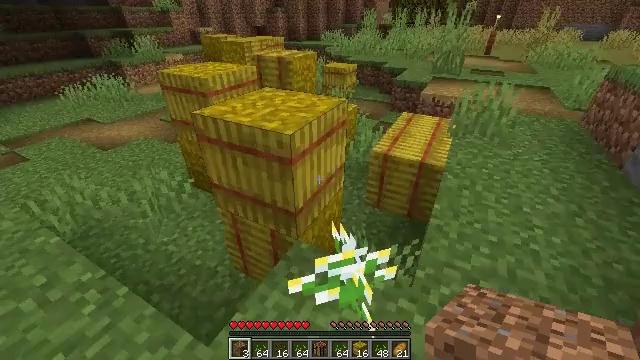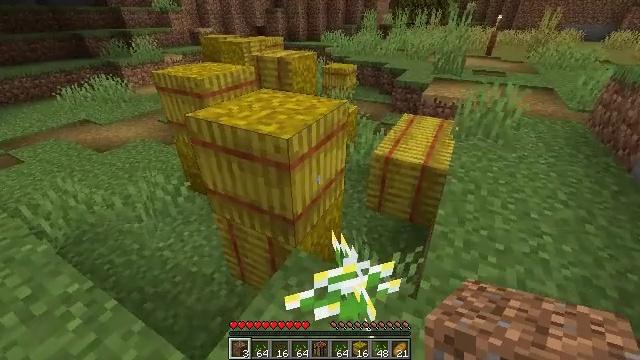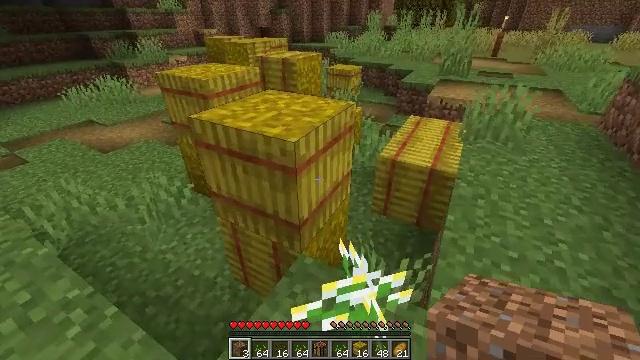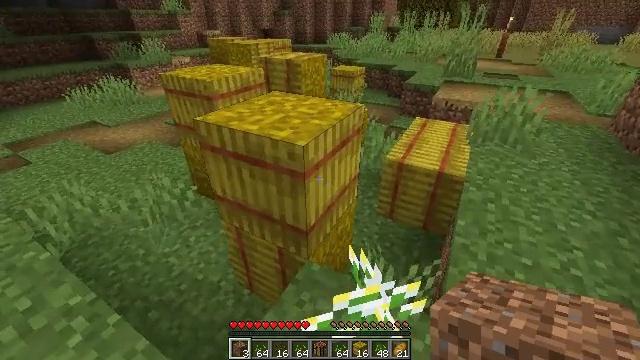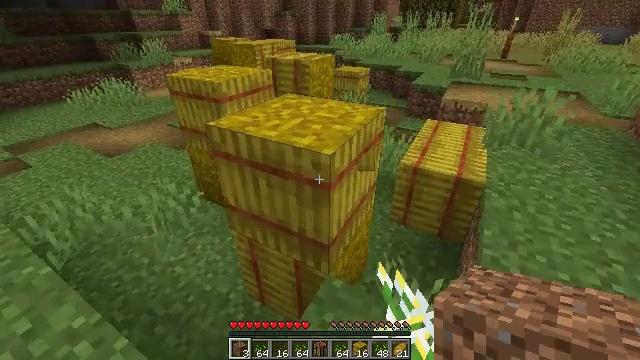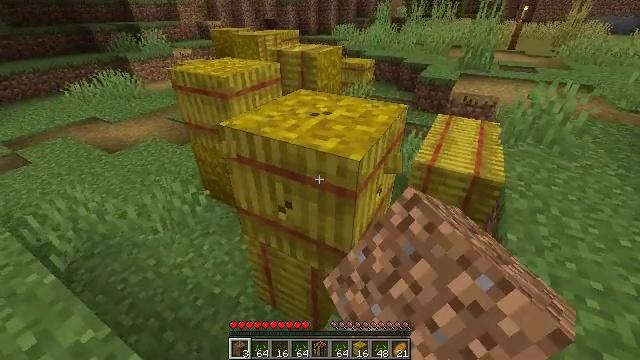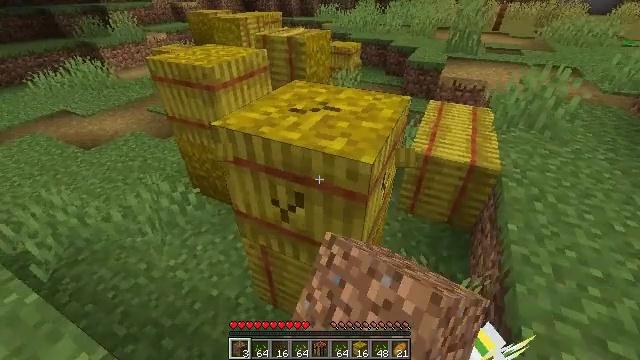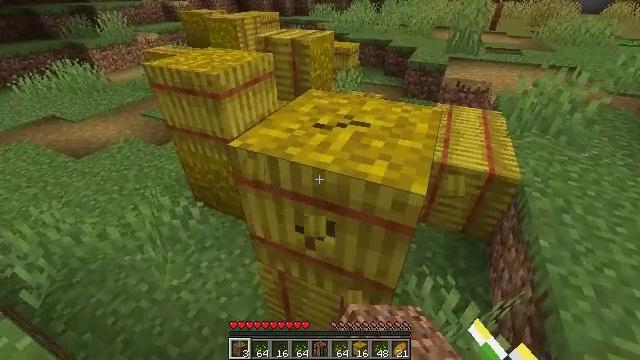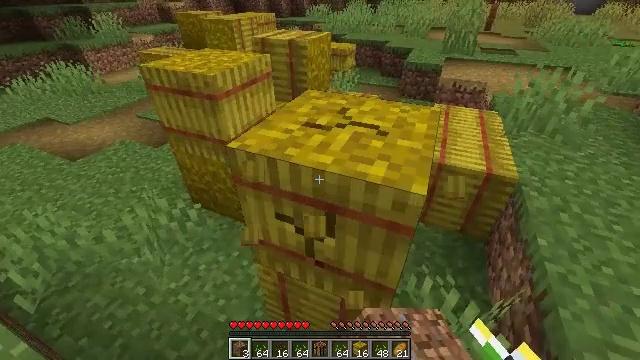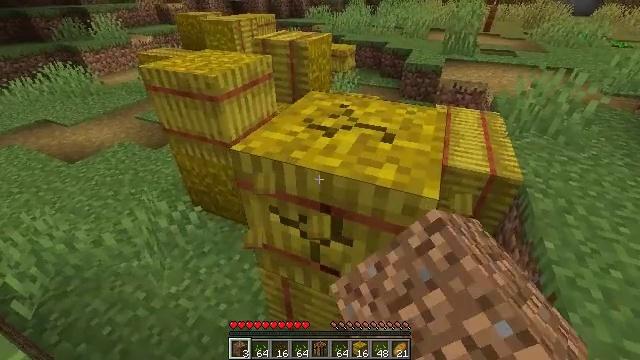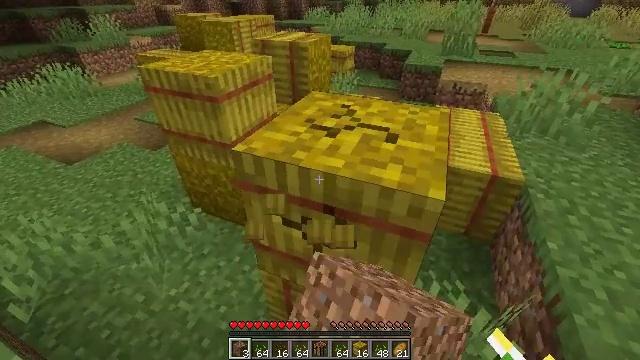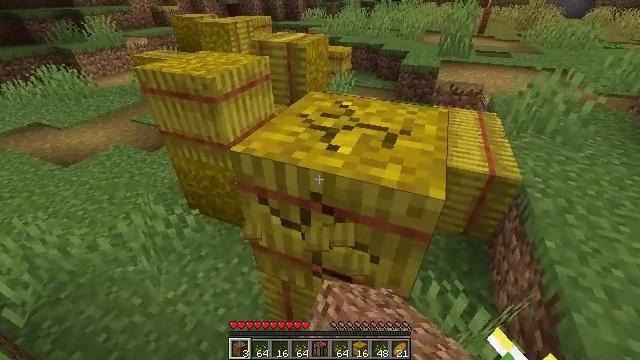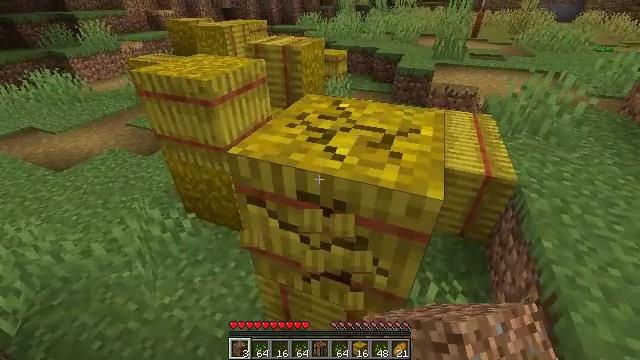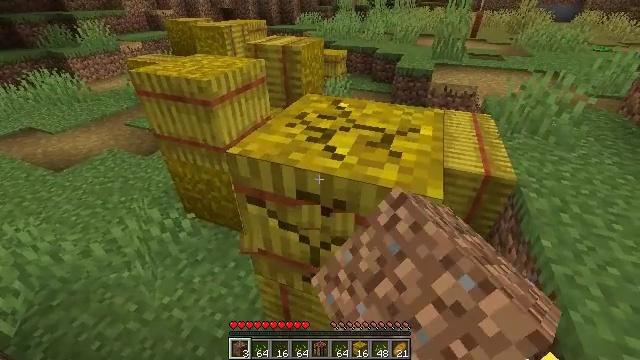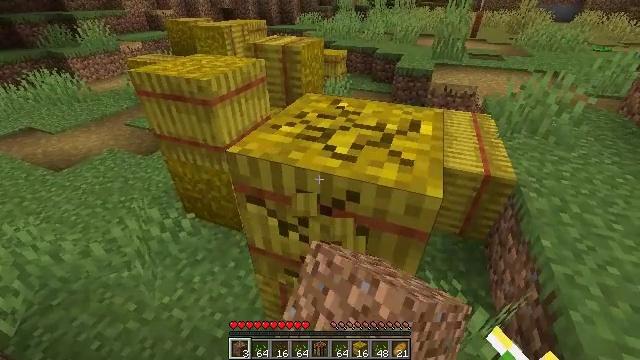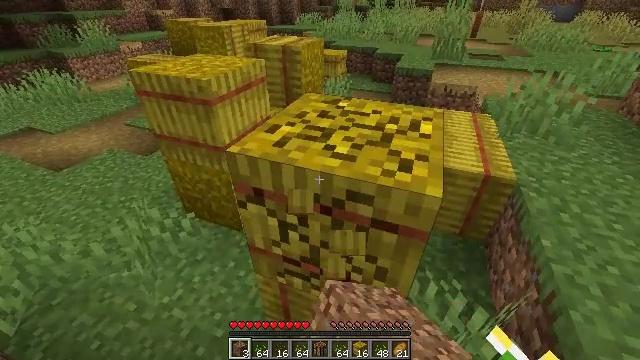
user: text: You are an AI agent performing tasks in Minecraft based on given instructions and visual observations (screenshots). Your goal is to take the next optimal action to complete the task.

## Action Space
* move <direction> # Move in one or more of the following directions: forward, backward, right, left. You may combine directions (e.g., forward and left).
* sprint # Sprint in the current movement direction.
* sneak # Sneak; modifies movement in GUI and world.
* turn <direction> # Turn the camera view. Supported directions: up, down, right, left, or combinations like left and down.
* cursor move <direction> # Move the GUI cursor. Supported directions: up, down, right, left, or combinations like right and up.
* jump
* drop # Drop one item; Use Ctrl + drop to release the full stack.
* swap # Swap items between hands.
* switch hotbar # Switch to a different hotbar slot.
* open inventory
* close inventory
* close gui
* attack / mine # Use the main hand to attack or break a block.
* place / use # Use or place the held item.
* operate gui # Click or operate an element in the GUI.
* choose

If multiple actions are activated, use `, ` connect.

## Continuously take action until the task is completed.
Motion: motion action
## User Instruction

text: Gather hay blocks from the farm.
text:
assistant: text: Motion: no_op
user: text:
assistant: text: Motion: move forward and move left
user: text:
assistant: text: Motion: move forward and move left
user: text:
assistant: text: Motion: move forward and move left, attack / mine
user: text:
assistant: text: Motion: move forward and move left, turn down, attack / mine
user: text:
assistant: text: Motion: move forward and move left, turn right and down, attack / mine
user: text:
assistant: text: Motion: turn right, attack / mine
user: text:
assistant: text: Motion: attack / mine
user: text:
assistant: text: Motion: attack / mine
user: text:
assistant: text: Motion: attack / mine
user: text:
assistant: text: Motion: attack / mine
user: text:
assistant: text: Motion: attack / mine
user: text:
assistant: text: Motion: attack / mine
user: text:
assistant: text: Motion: attack / mine
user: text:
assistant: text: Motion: attack / mine
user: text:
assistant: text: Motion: attack / mine
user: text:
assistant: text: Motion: attack / mine
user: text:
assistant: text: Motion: attack / mine
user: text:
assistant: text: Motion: attack / mine
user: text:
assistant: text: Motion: attack / mine
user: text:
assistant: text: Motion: attack / mine
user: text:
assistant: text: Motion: attack / mine
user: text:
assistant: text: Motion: attack / mine
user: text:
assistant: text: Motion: attack / mine
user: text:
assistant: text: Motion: turn right and down, attack / mine
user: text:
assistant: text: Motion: turn down, attack / mine
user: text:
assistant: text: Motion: attack / mine
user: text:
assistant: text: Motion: attack / mine
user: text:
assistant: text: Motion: attack / mine
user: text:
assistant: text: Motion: attack / mine